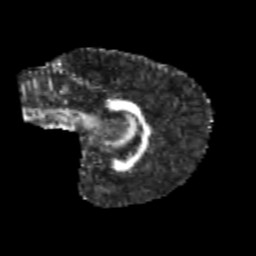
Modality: FA
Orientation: sagittal
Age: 10
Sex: female
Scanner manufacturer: siemens
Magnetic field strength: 3 T
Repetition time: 3.8 s
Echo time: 0.07 s